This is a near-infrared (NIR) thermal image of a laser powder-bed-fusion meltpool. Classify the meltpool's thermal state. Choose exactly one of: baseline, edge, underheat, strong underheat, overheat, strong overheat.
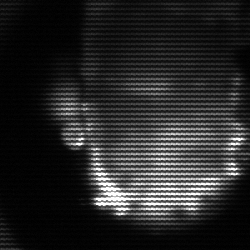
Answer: baseline